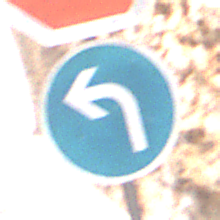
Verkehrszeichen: VorgeschriebeneFahrtrichtungLinks
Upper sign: Stop
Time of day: Midday
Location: Outdoor (Urban)
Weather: PartlyCloudy
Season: NotSpecified
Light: Natural